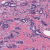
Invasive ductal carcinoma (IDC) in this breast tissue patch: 1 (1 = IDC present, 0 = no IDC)